Question: I have a code made by me, and a "Time ago" code made by another coder...
Problem pic:

So my code grabs timestamp from database:
'''
echo "<h1> User hash: " . $link . "</h1><br>
<table border='1' width=100% BORDERCOLOR=LIME bgcolor='#000000'>
<tr>
<th>IP</th>
<th>Time</th>
<th>Browser</th>
<th>More info</th>
</tr>";
include 'timeago.php';
while($row = mysql_fetch_array($retval, MYSQL_NUM))
{
$time_ago = "{$row[1]}";
echo "
<tr>
<td align='center'>{$row[0]}</td>
<td align='center'>" .time_stamp($time_ago). "</td>
<td align='center'>{$row[3]}</td>
<td align='center'><a href='http://whatismyipaddress.com/ip/{$row[0]}' target='_blank'> More info here </a></td>
</tr>";
}
echo "</table>";
'''
but as you see times are not in tables, and I don't know how to fix it.
I used this code to convert:
'''
<?php
//Php Time_Ago Script v1.0.0
//Scripted by D.Harish Kumar@TYSON567
function time_stamp($time_ago)
{
$cur_time=time();
$time_elapsed = $cur_time - $time_ago;
$seconds = $time_elapsed ;
$minutes = round($time_elapsed / 60 );
$hours = round($time_elapsed / 3600);
$days = round($time_elapsed / 86400 );
$weeks = round($time_elapsed / 604800);
$months = round($time_elapsed / <PHONE> );
$years = round($time_elapsed / 31207680 );
// Seconds
if($seconds <= 60)
{
echo "$seconds seconds ago";
}
//Minutes
else if($minutes <=60)
{
if($minutes==1)
{
echo "one minute ago";
}
else
{
echo "$minutes minutes ago";
}
}
//Hours
else if($hours <=24)
{
if($hours==1)
{
echo "an hour ago";
}
else
{
echo "$hours hours ago";
}
}
//Days
else if($days <= 7)
{
if($days==1)
{
echo "yesterday";
}
else
{
echo "$days days ago";
}
}
//Weeks
else if($weeks <= 4.3)
{
if($weeks==1)
{
echo "a week ago";
}
else
{
echo "$weeks weeks ago";
}
}
//Months
else if($months <=12)
{
if($months==1)
{
echo "a month ago";
}
else
{
echo "$months months ago";
}
}
//Years
else
{
if($years==1)
{
echo "one year ago";
}
else
{
echo "$years years ago";
}
}
}
?>
'''
I just need to echo converted time to table.
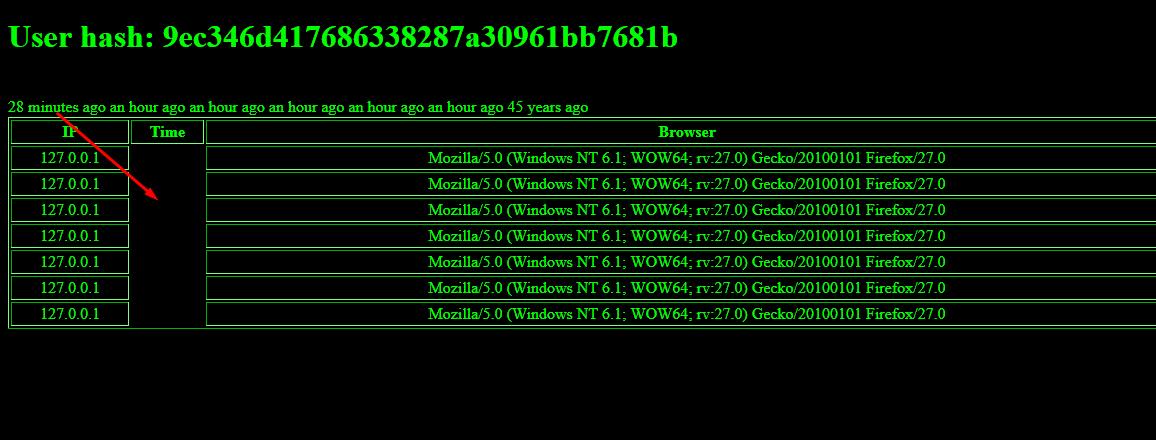
Answer: change echo to return in the function time_stamp